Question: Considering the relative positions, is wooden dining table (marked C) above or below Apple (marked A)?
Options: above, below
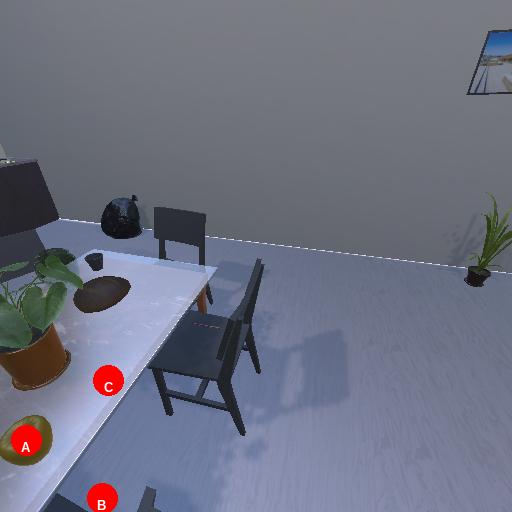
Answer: above